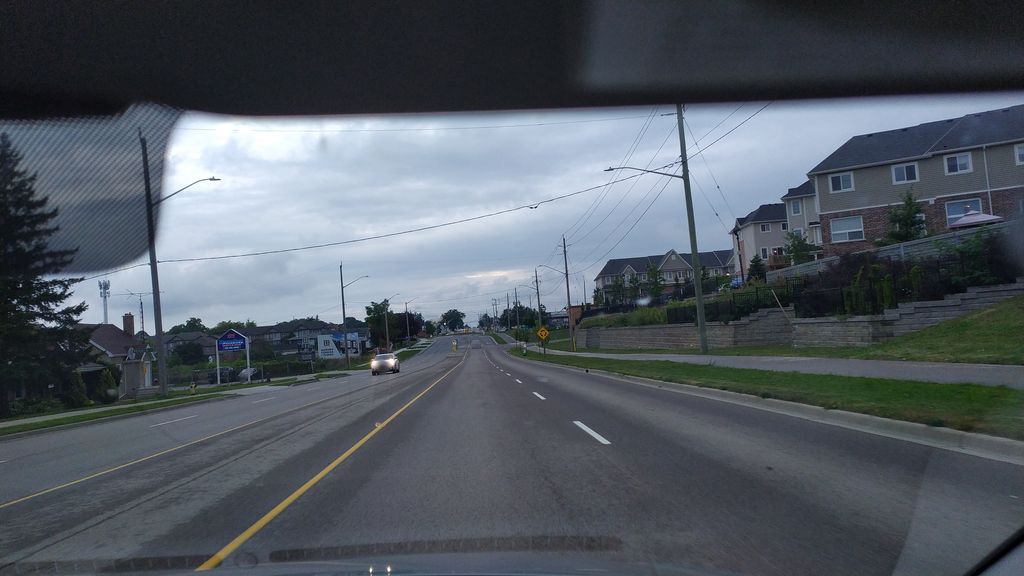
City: kitchener-waterloo